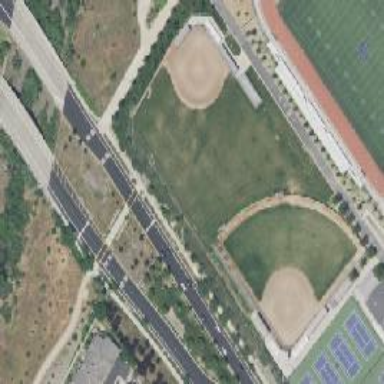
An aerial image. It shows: Softball pitch for leisure sports.